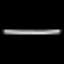
Label: line